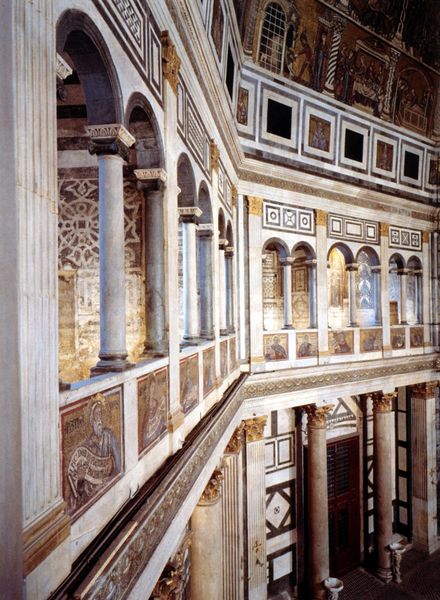
Titel: Battistero San Giovanni (Innenraum)
Standort: Firenze
Institution: Battistero San Giovanni
Schlagwörter: blau, gemälde, weiß, ocker, ausschnitt, braun, fenster, grau, marmor, pfeiler, säule, säulen, tür, gebäude, beige, muster, wand, architektur, rahmen, sockel, bild, gitter, kirche, gold, decke, personen, theater, kanneliert, bilder, bogen, italien, giebel, mauer, türe, empore, saal, theather, joche, kuppel, detail, ornamente, wandmalerei, stuck, innenansicht, tor, bemalt, galerie, halle, logen, foto, fotografie, photographie, rechtecke, bögen, eingang, arkade, gewölbe, vergoldet, palast, dom, becken, mosaik, zwickel, arkaden, kapitelle, kathedrale, rom, kapitell, intarsien, photo, fries, quadrate, geometrisch, sims, gesims, farbfoto, obergaden, rundbögen, fresken, siena, florenz, edelstein, geschosse, kassetten, konsolen, heilige, fresko, ornamentik, stockwerke, aufnahme, kapitel, basilika, gebälk, kassette, säulengang, abakus, etage, petersdom, plinthen, romanisch, stützenwechsel, aachen, frsko, freske, apostel, byzanz, blattgold, mosail, heiligen, innere, bailika, rahmenfelder, gebäudew, san vitale